Field crop: tomato
Growth stage: 1
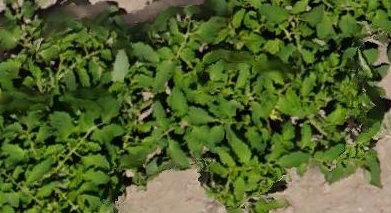
Species: tomato